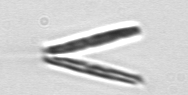
Label: Thalassionema